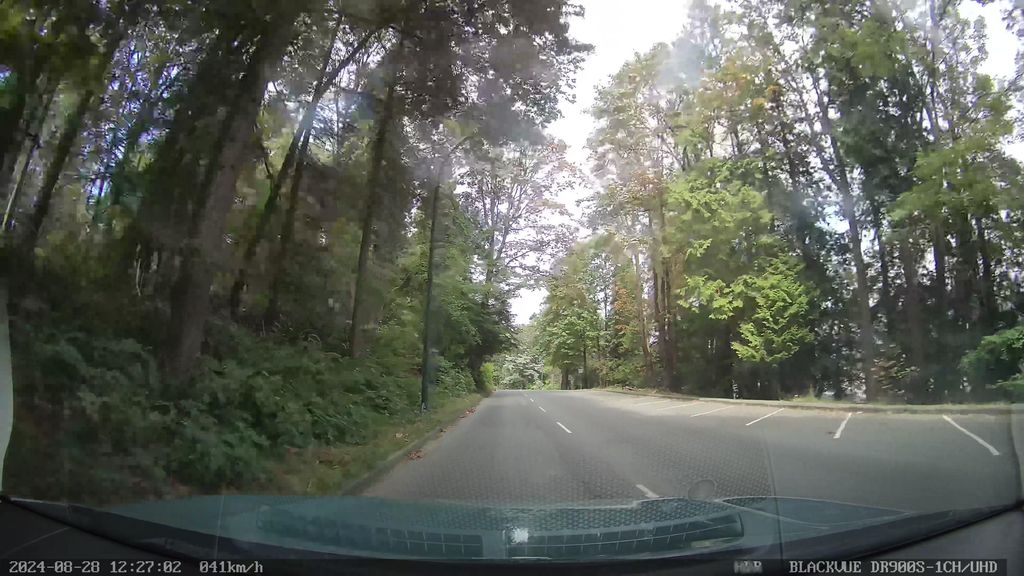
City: vancouver